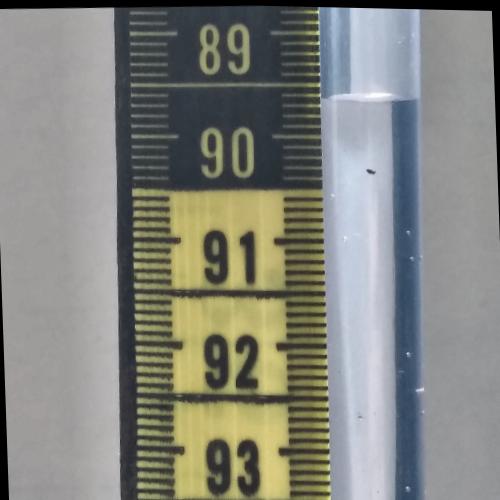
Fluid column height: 89.6 cm